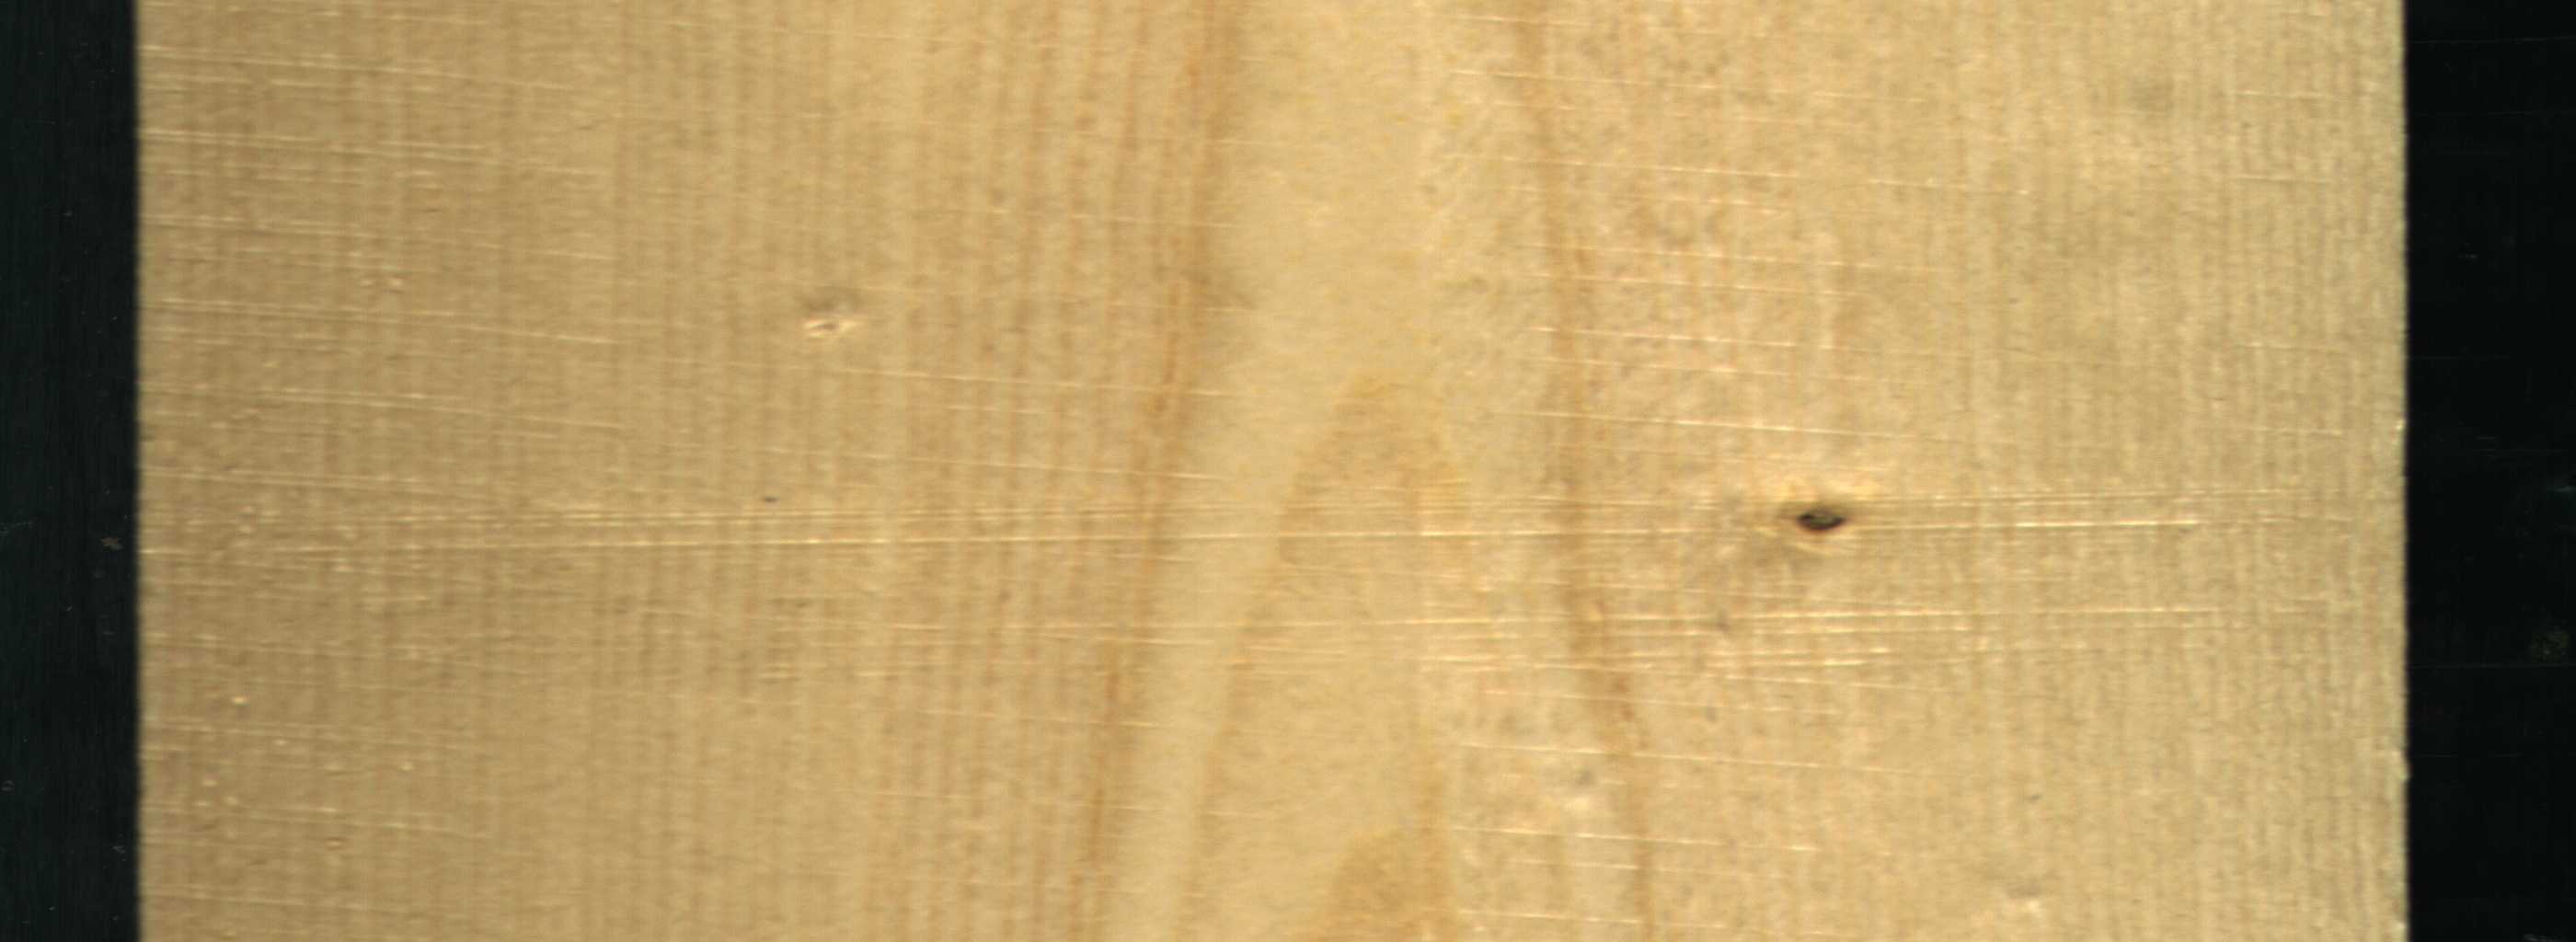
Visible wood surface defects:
Live_Knot